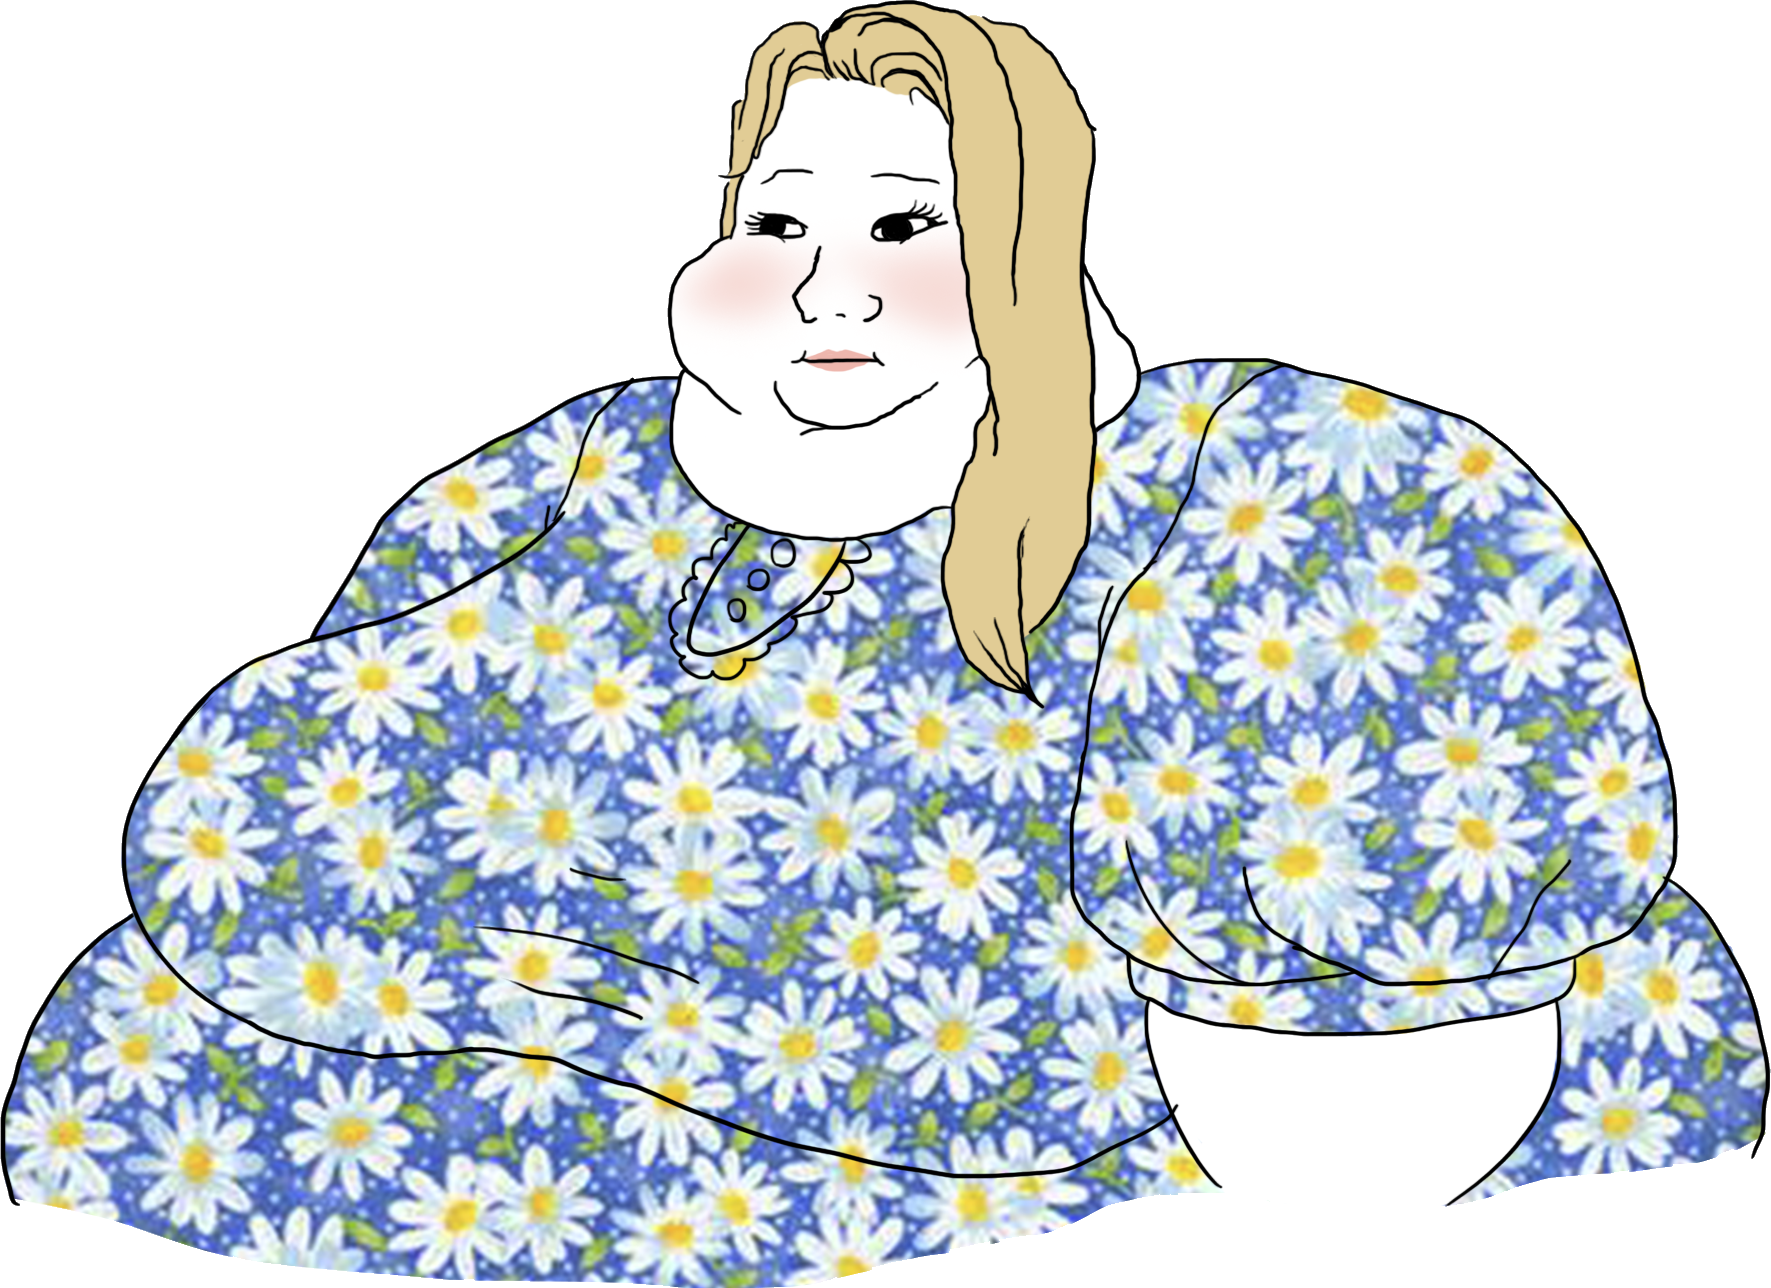
Label: 5_Trad_Wife